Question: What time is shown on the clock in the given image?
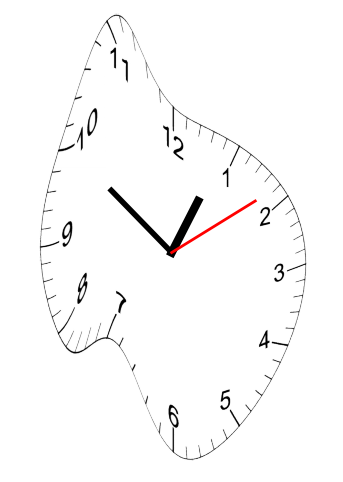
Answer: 12:50:09